【题型】解答题　【知识点】解析几何　【难度】medium
已知双曲线 $C: x^2 - \frac{y^2}{3} = 1$，直线 $l$ 交双曲线于 $A$、$B$ 两点. \\
(1)求双曲线 $C$ 的焦点到渐近线的距离； \\
(2)若 $l$ 过原点，$P$ 为双曲线上异于 $A$、$B$ 的一点，且直线 $PA$、$PB$ 的斜率 $k_{PA}$、$k_{PB}$ 均存在，求证：$k_{PA} \cdot k_{PB}$ 为定值； \\
(3)若 $l$ 过双曲线的右焦点 $F_2$，是否存在 $x$ 轴上的点 $M(m,0)$，使得直线 $l$ 绕点 $F_2$ 无论怎么转动，都有 $\overrightarrow{MA} \cdot \overrightarrow{MB} = 0$ 成立？若存在，求出 $M$ 的坐标；若不存在，请说明理由.
【解答】
【详解】 (1) 由题意得，$a=1, b=\sqrt{3}, c=\sqrt{1+3}=2$, \\
$\therefore$ 焦点坐标为 $(\pm 2, 0)$，渐近线方程为 $y = \pm \sqrt{3}x$. \\
取 $y = \sqrt{3}x$，焦点 $(2, 0)$，点到渐近线的距离为 $\frac{|2\sqrt{3} - 0|}{\sqrt{(\sqrt{3})^2 + (-1)^2}} = \sqrt{3}$.

(2)

由双曲线对称性得，点 $A, B$ 关于原点对称， \\
设 $A(x_0, y_0), B(-x_0, -y_0), P(x, y)$，则 $k_{PA} \cdot k_{PB} = \frac{y - y_0}{x - x_0} \cdot \frac{y + y_0}{x + x_0} = \frac{y^2 - y_0^2}{x^2 - x_0^2}$, \\
$\because$ 点 $P, A$ 在双曲线上，$\therefore x^2 - \frac{y^2}{3} = 1, x_0^2 - \frac{y_0^2}{3} = 1$, \\
两式作差得，$x^2 - x_0^2 = \frac{y^2 - y_0^2}{3}$，$\therefore \frac{y^2 - y_0^2}{x^2 - x_0^2} = 3$，即 $k_{PA} \cdot k_{PB}$ 为定值.

(3)

存在点 $M(-1, 0)$，使得 $\overrightarrow{MA} \cdot \overrightarrow{MB} = 0$，理由如下： \\
由双曲线方程得，$F_2(2, 0)$, \\
当直线 $l$ 斜率存在时，设 $l: y = k(x - 2)$, \\
由 $\begin{cases} y = k(x - 2) \\ x^2 - \frac{y^2}{3} = 1 \end{cases}$ 得 $(k^2 - 3)x^2 - 4k^2x + 4k^2 + 3 = 0$, \\
$k^2 - 3 \neq 0$，$\Delta = (-4k^2)^2 - 4(k^2 - 3)(4k^2 + 3) = 36(k^2 + 1) > 0$, \\
设 $A(x_1, y_1), B(x_2, y_2)$，则 $x_1 + x_2 = \frac{4k^2}{k^2 - 3}, x_1x_2 = \frac{4k^2 + 3}{k^2 - 3}$, \\
$\because \overrightarrow{MA} = (x_1 - m, y_1), \overrightarrow{MB} = (x_2 - m, y_2)$, \\
$\therefore \overrightarrow{MA} \cdot \overrightarrow{MB} = (x_1 - m)(x_2 - m) + y_1y_2 = x_1x_2 - m(x_1 + x_2) + m^2 + k^2(x_1 - 2)(x_2 - 2)$ \\
$= (k^2 + 1)x_1x_2 - (2k^2 + m)(x_1 + x_2) + 4k^2 + m^2 = \frac{(4k^2 + 3)(k^2 + 1)}{k^2 - 3} - \frac{4k^2(2k^2 + m)}{k^2 - 3} + 4k^2 + m^2$ \\
$= \frac{(m^2 - 4m - 5)k^2 - 3(m^2 - 1)}{k^2 - 3} = 0$, \\
$\therefore \begin{cases} m^2 - 4m - 5 = 0 \\ m^2 - 1 = 0 \end{cases}$，解得 $m = -1$，$\therefore M(-1, 0)$. \\
当直线 $l$ 斜率不存在时，$A(2, 3), B(2, -3)$，此时 $M(-1, 0)$ 满足 $\overrightarrow{MA} \cdot \overrightarrow{MB} = 0$. \\
综上所述，存在点 $M(-1, 0)$，使得 $\overrightarrow{MA} \cdot \overrightarrow{MB} = 0$.
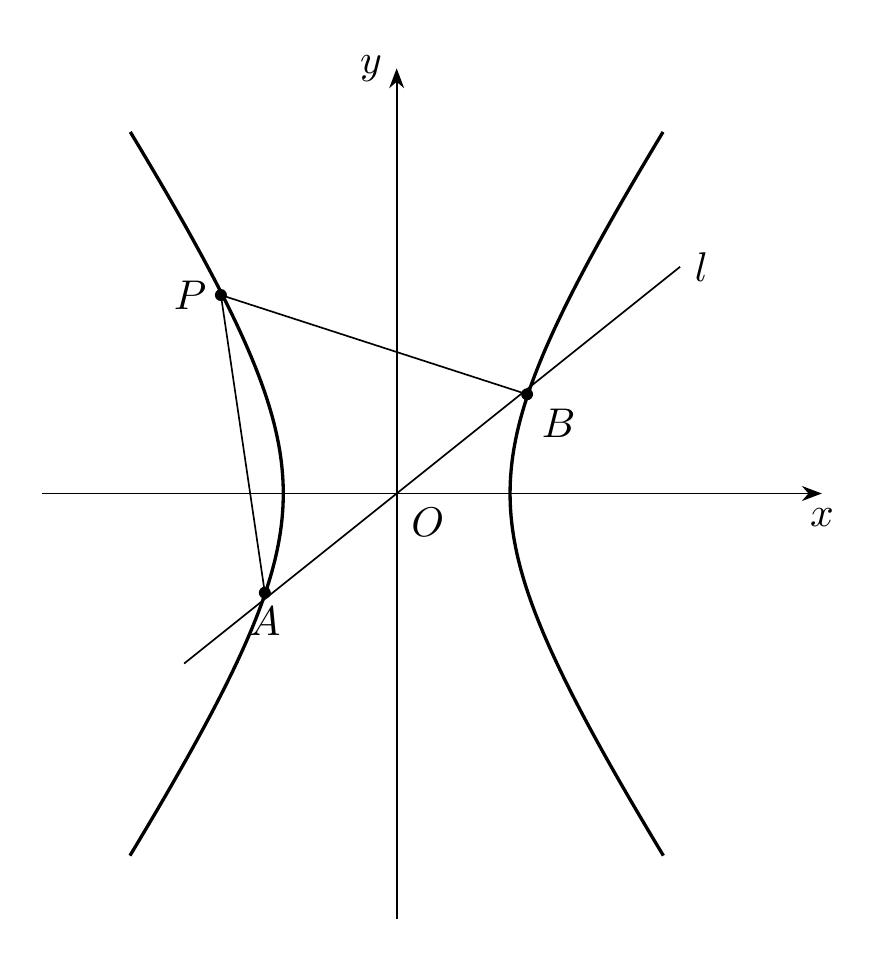
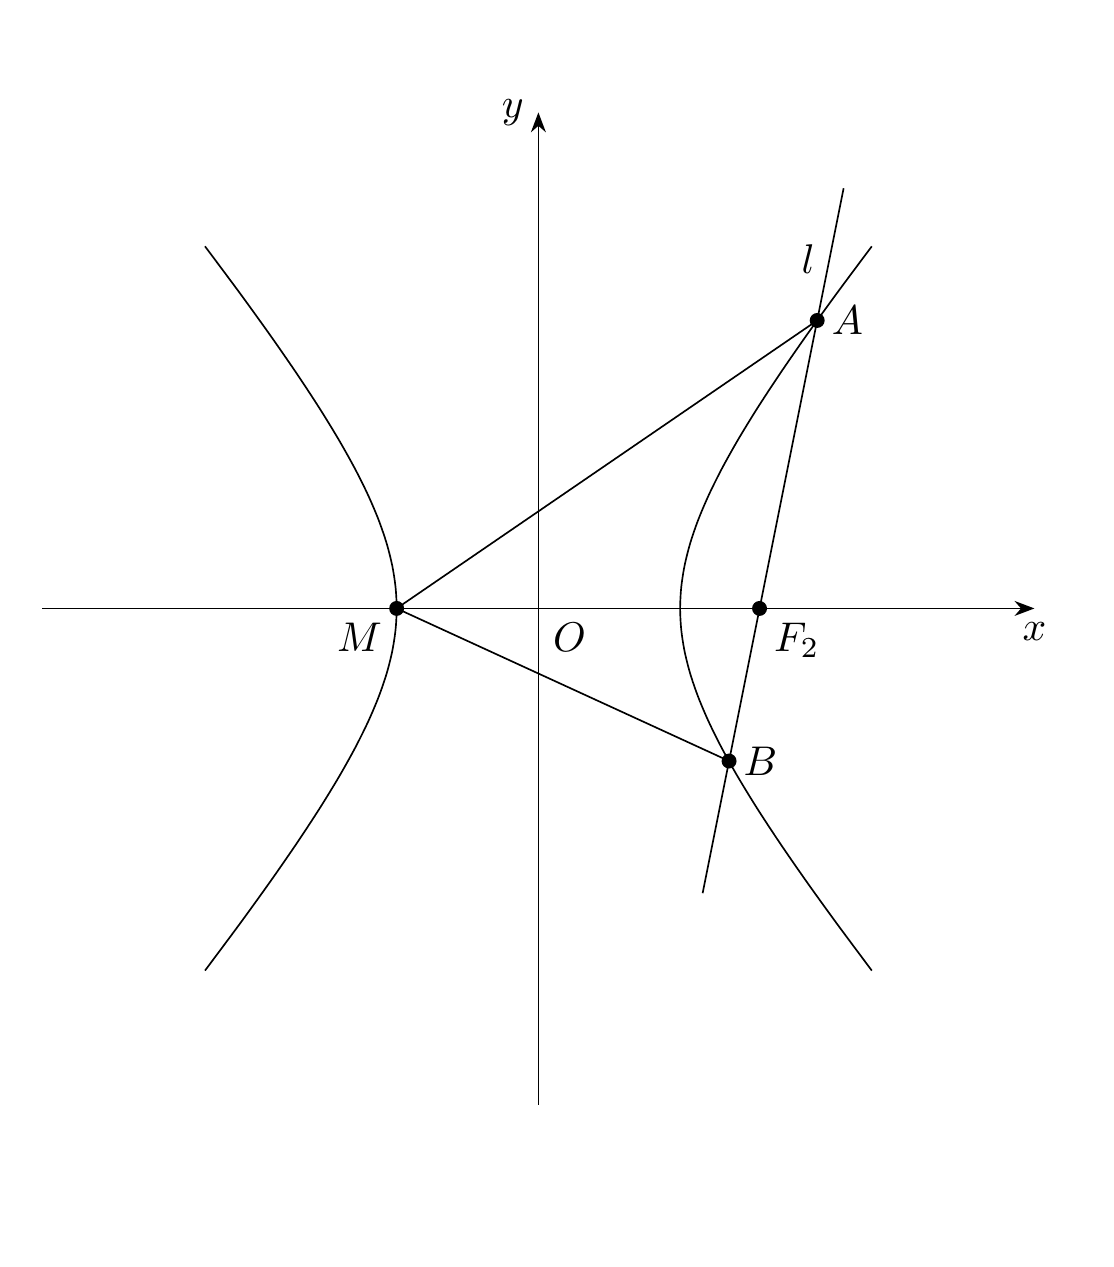